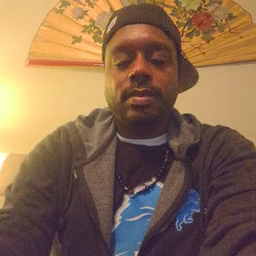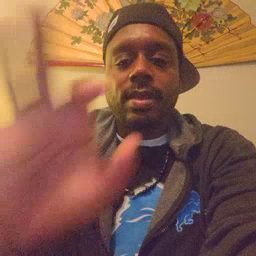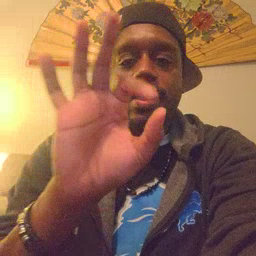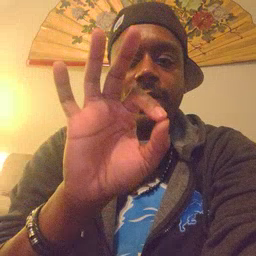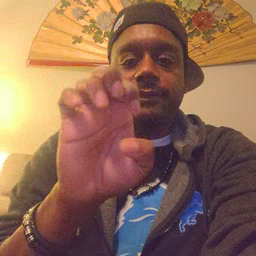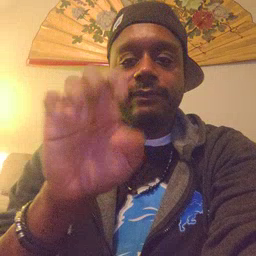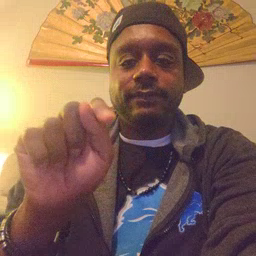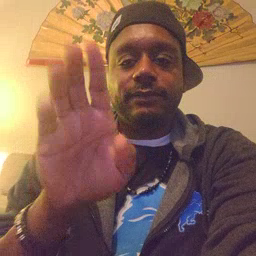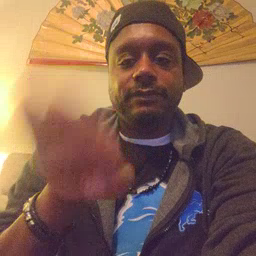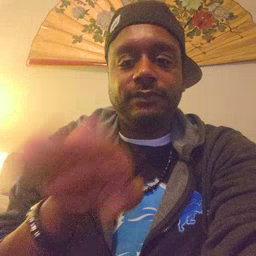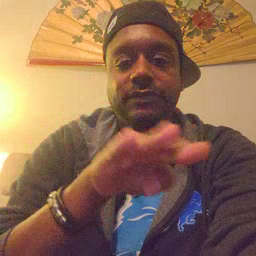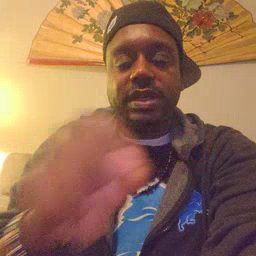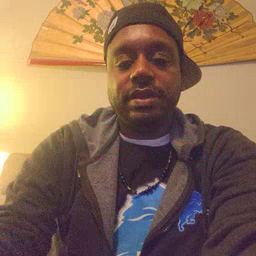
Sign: feet